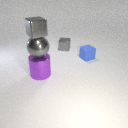
small blue rubber cube in front of small gray metal cube